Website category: sports
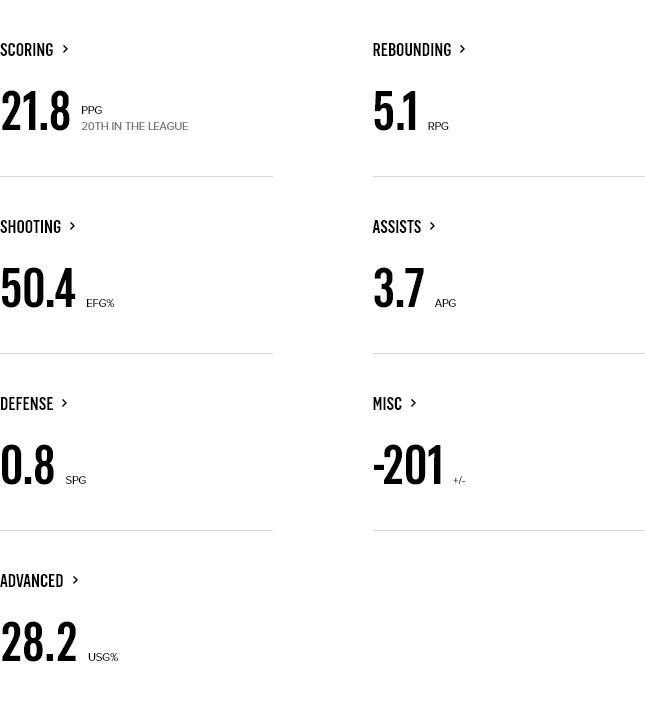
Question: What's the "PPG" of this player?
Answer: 21.8

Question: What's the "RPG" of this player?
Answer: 5.1

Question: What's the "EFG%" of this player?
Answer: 50.4

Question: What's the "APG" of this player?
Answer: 3.7

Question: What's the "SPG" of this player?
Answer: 0.8

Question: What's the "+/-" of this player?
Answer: -201

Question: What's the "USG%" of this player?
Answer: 28.2

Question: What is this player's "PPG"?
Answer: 21.8

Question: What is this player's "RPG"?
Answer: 5.1

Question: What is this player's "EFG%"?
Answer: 50.4

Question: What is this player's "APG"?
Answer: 3.7

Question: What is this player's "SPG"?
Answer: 0.8

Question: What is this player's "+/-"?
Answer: -201

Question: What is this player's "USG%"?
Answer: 28.2

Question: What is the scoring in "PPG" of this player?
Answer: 21.8

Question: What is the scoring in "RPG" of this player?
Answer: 5.1

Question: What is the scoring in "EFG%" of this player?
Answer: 50.4

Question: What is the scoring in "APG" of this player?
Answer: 3.7

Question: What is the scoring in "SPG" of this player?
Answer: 0.8

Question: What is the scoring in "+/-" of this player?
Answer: -201

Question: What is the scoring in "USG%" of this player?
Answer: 28.2

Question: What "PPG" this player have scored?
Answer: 21.8

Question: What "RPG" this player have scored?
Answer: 5.1

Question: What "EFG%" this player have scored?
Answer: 50.4

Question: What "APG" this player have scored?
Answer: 3.7

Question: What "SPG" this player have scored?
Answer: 0.8

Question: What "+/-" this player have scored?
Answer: -201

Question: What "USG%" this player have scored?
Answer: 28.2

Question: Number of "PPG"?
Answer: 21.8

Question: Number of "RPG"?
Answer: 5.1

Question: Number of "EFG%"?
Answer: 50.4

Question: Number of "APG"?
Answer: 3.7

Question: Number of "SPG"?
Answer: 0.8

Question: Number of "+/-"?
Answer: -201

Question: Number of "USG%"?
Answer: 28.2

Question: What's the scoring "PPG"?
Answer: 21.8

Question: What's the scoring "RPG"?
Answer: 5.1

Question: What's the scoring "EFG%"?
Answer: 50.4

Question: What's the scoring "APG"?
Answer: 3.7

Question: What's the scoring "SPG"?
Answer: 0.8

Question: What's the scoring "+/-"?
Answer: -201

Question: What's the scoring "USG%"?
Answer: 28.2